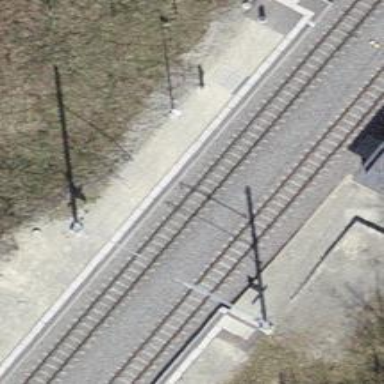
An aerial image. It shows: Public transport stop position for light rail.